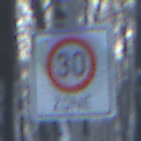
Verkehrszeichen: BeginnZone30
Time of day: MorningAfternoon
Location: Outdoor (Nature)
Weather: Clear
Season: Winter
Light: Natural